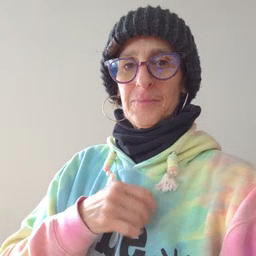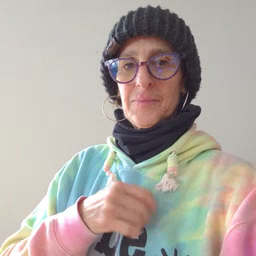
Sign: lips